Field crop: maize
Growth stage: 2
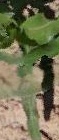
Species: maize